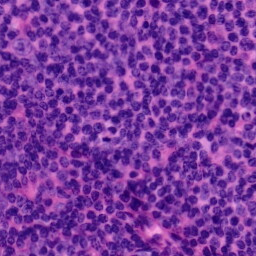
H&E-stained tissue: Tonsil